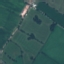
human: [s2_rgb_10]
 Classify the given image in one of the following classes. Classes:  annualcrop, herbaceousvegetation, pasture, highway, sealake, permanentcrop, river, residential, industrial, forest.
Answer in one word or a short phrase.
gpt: Pasture